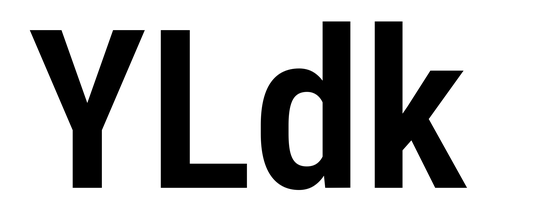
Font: Roboto_Condensed_SemiBold